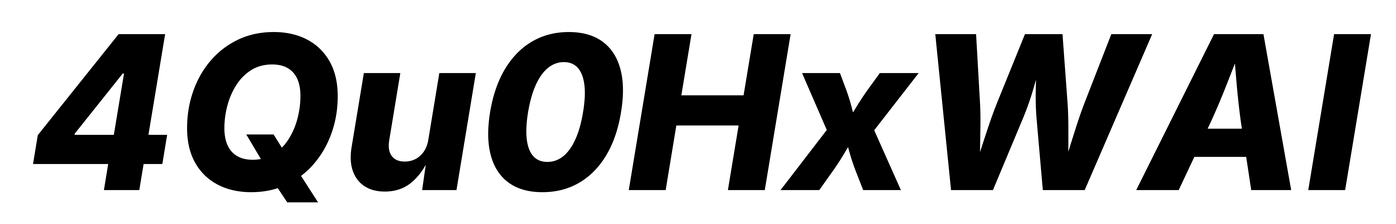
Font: Inter-Italic_ExtraBold_Italic